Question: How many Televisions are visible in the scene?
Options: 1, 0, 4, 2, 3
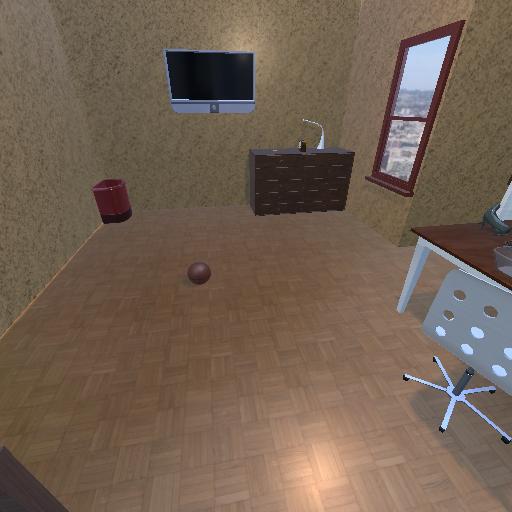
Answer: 1